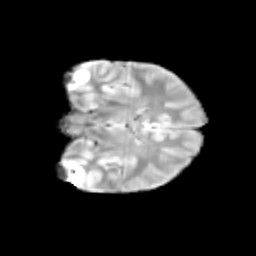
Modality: T2w
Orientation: coronal
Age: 12
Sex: male
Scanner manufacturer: siemens
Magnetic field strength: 3 T
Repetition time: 3.8 s
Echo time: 0.07 s